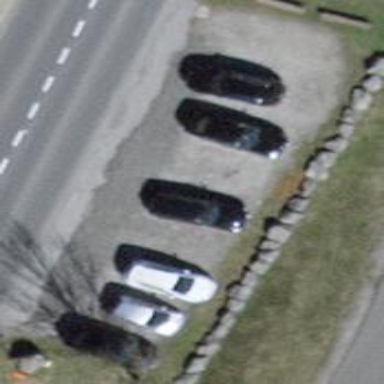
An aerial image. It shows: Gravel street-side parking area.